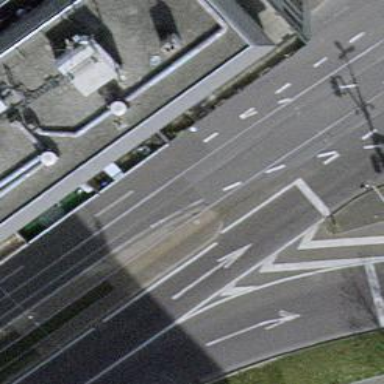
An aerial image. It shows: Primary link highway with asphalt surface.